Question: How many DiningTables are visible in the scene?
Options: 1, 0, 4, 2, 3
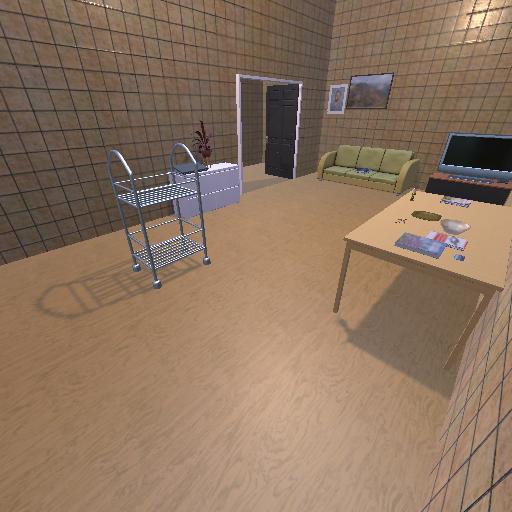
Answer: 1